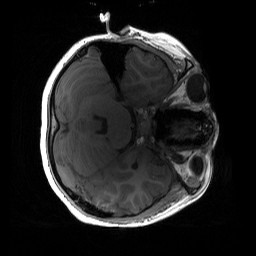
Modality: T1w
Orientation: axial
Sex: male
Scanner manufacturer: siemens
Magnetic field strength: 3 T
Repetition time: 1.9 s
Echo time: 0.00243 s